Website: lowes
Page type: stored-credit-cards
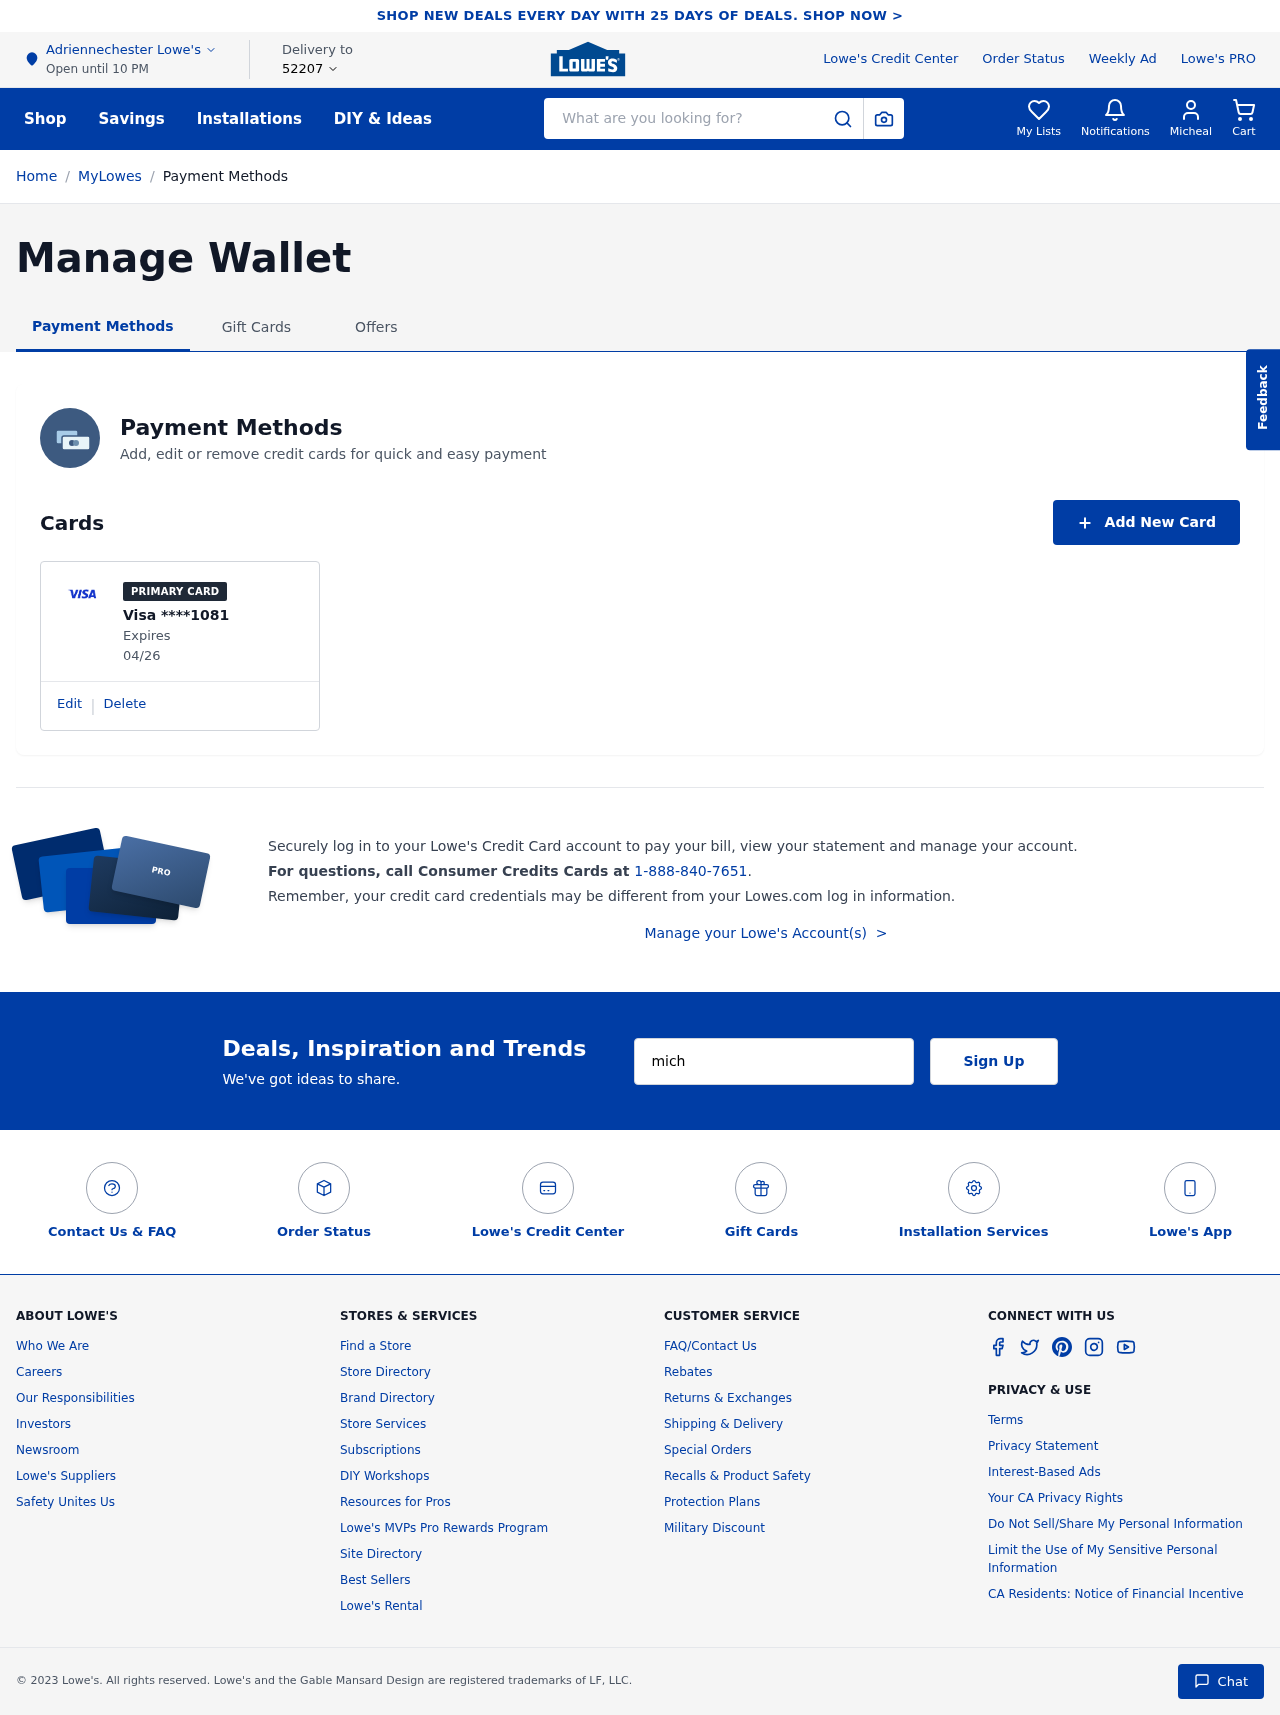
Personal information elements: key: PII_CARD_EXPIRY
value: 04/26
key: PII_CARD_LAST4
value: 1081
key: PII_CARD_TYPE
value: Visa
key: PII_CITY
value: Adriennechester
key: PII_EMAIL
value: micheal.ryan@yahoo.com
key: PII_FIRSTNAME
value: Micheal
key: PII_POSTCODE
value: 52207
Search elements: key: HEADER_SEARCH
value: What are you looking for?